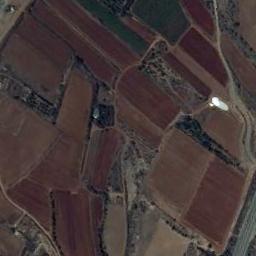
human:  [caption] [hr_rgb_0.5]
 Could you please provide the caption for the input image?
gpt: Some khaki rectangular farmlands of different sizes are on the ground and some trees are surrounded by these farmlands .

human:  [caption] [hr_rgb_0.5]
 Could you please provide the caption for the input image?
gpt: There are some green and red rectangular farmland .

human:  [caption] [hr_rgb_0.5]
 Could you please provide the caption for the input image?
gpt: Many green, Tan and brown mixed-sized rectangular farm fields .

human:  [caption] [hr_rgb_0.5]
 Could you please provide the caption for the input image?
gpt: There are many rectangular farmlands of different sizes and shades .

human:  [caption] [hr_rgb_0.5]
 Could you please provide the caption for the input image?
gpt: There are many brown rectangular farmlands .